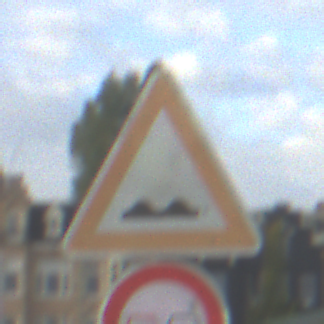
Verkehrszeichen: UnebeneFahrbahn
Zusatzzeichen unten: Ueberholverbot
Umgebung: Outdoor, Suburban
Tageszeit: MorningAfternoon
Wetter: PartlyCloudy
Licht: Natural
Jahreszeit: NotSpecified
Kontrast: MediumContrast